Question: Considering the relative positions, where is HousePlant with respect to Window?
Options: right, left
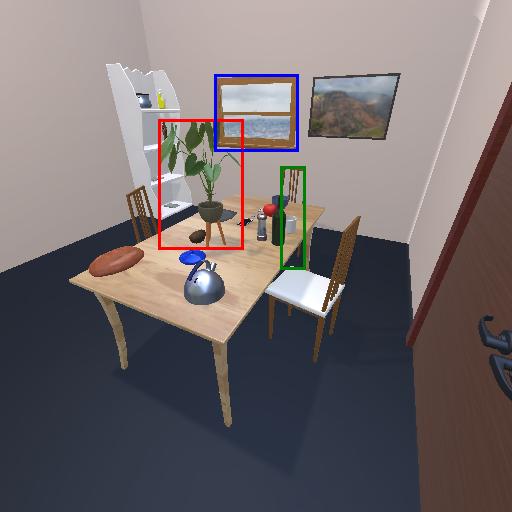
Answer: right